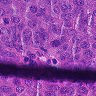
Metastatic tissue present: yes